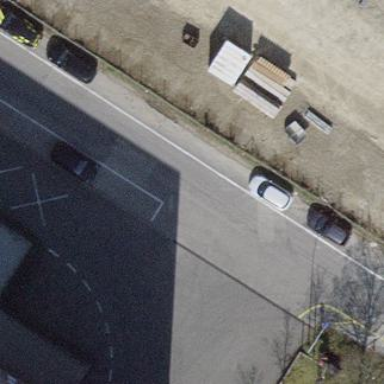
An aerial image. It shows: Street-side parking area with parallel orientation. The surface is asphalt.